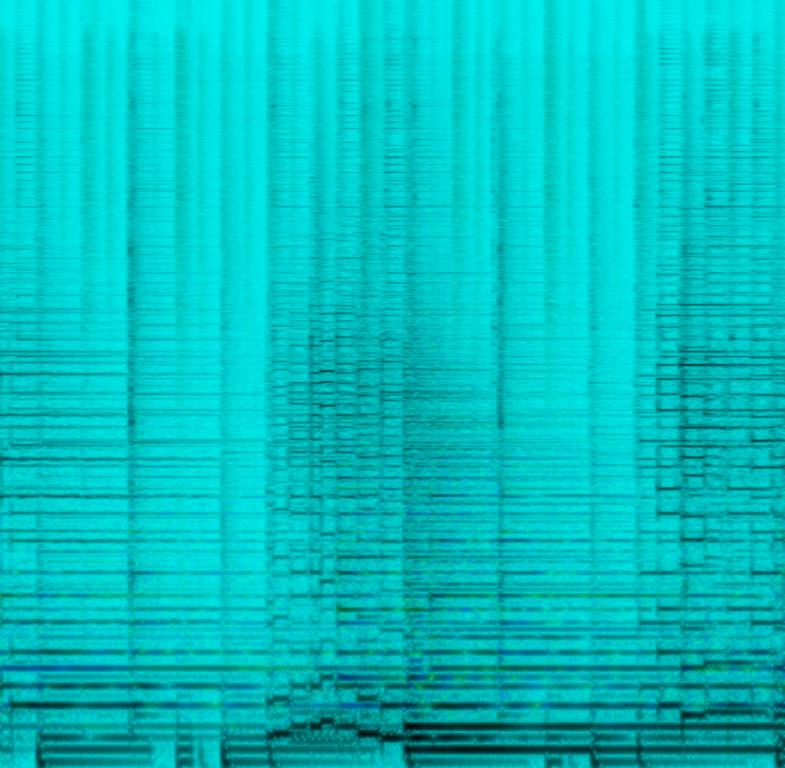
This song features an electric guitar as the main instrument. The guitar plays a descending run in the beginning then plays an arpeggiated chord followed by a double stop hammer on to a higher note and a descending slide followed by a descending chord run. The percussion plays a simple beat using rim shots. The percussion plays in common time. The bass plays only one note on the first count of each bar. The piano plays backing chords. There are no voices in this song. The mood of this song is relaxing. This song can be played in a coffee shop.